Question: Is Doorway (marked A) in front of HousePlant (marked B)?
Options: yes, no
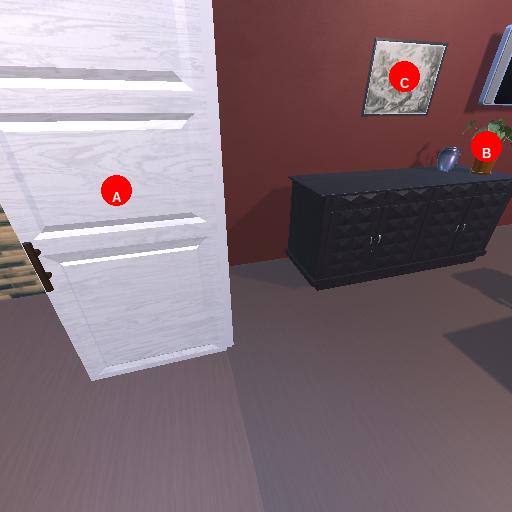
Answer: yes